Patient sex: F
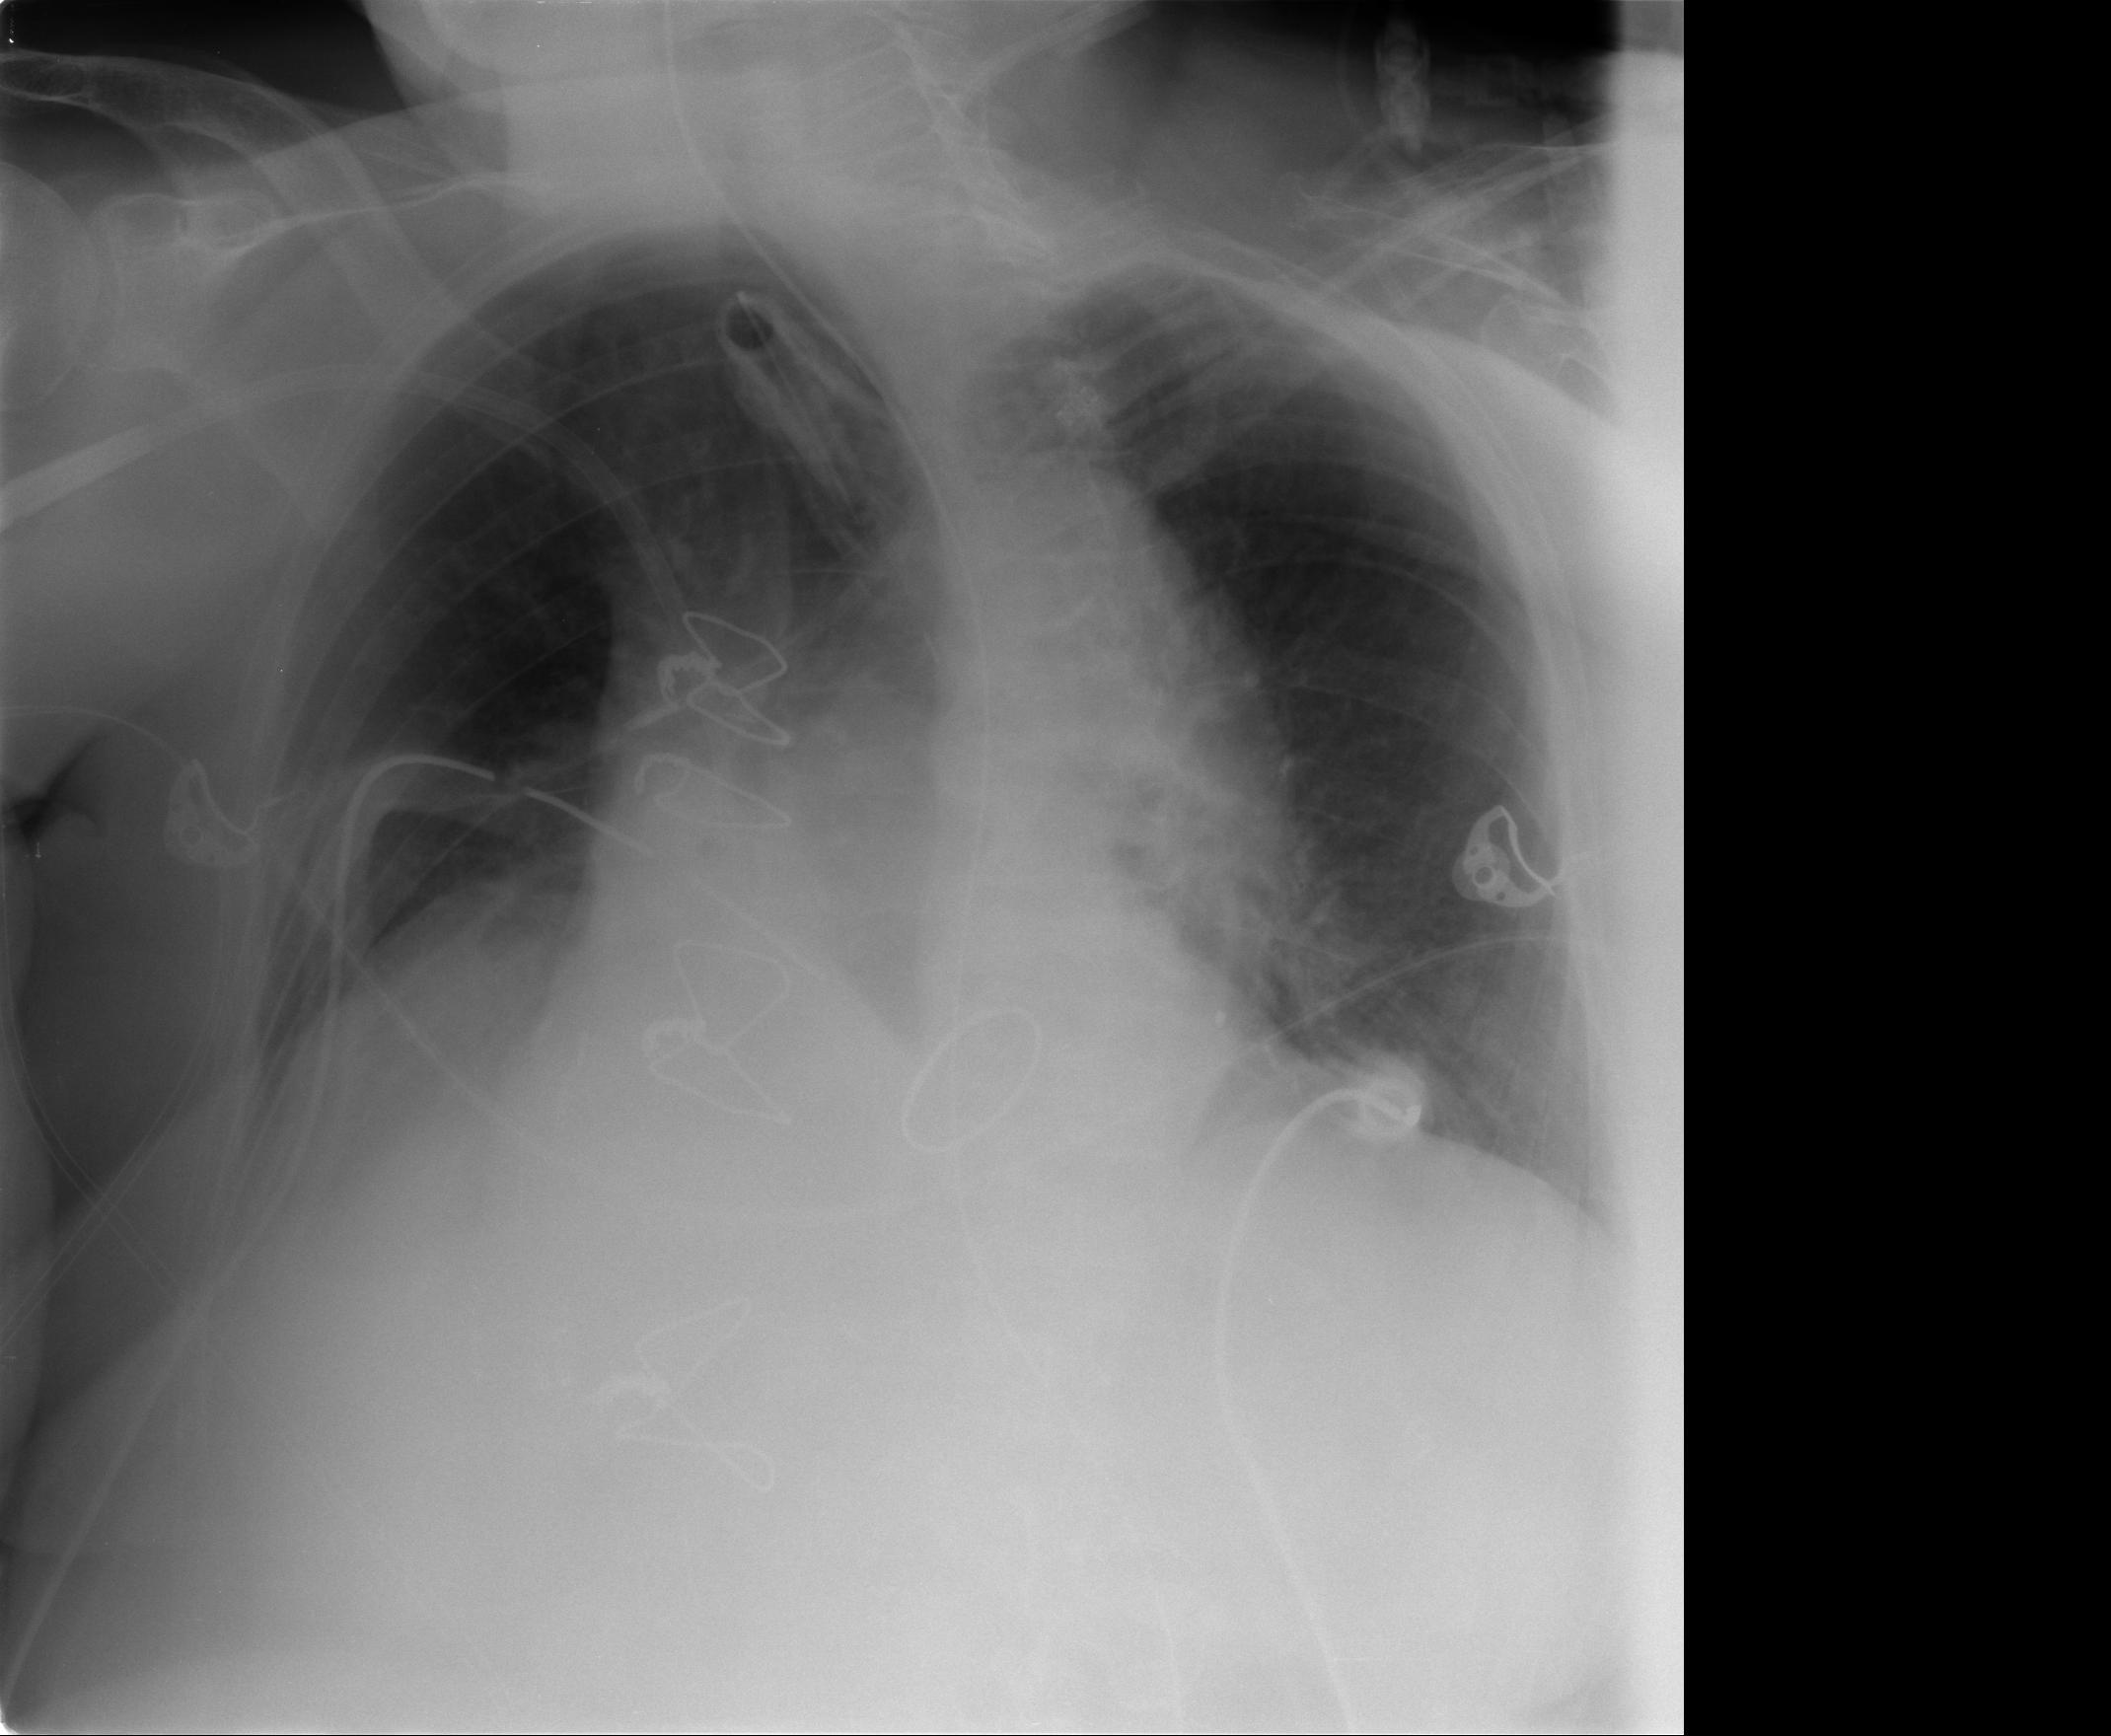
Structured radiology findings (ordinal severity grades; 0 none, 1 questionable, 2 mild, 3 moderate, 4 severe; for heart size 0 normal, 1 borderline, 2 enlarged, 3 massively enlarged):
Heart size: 2
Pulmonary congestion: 1
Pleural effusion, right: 1
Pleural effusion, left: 0
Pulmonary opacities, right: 0
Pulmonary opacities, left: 0
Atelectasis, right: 0
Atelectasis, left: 0